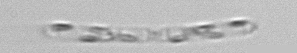
Label: Cerataulina_pelagica